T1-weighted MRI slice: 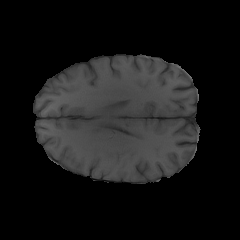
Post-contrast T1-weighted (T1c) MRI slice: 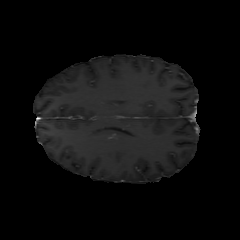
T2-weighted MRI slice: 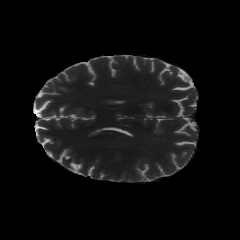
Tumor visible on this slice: no